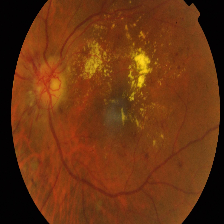
Diabetic retinopathy grade: Proliferative DR